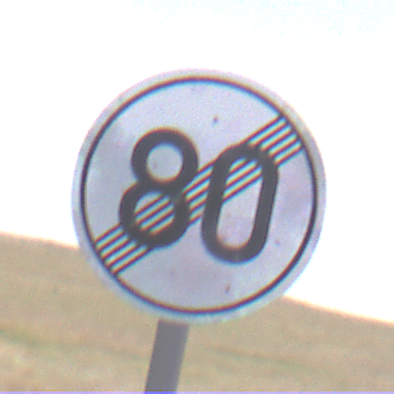
Verkehrszeichen: EndeGeschwindigkeit80
Umgebung: Outdoor, Nature
Tageszeit: Midday
Wetter: PartlyCloudy
Licht: Natural
Jahreszeit: NotSpecified
Kontrast: HighContrast